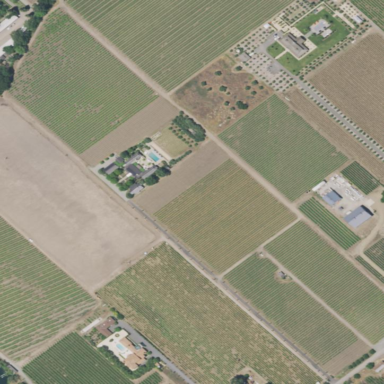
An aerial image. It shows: Vineyard where grapes are grown.